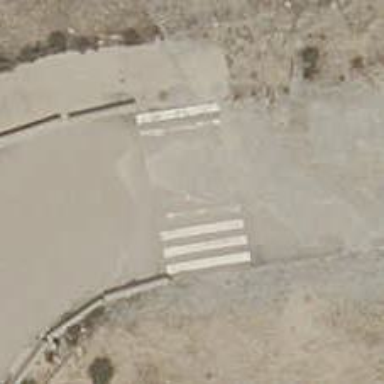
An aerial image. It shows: Uncontrolled road crossing.